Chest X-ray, PA view. Patient: 7 years old, sex M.
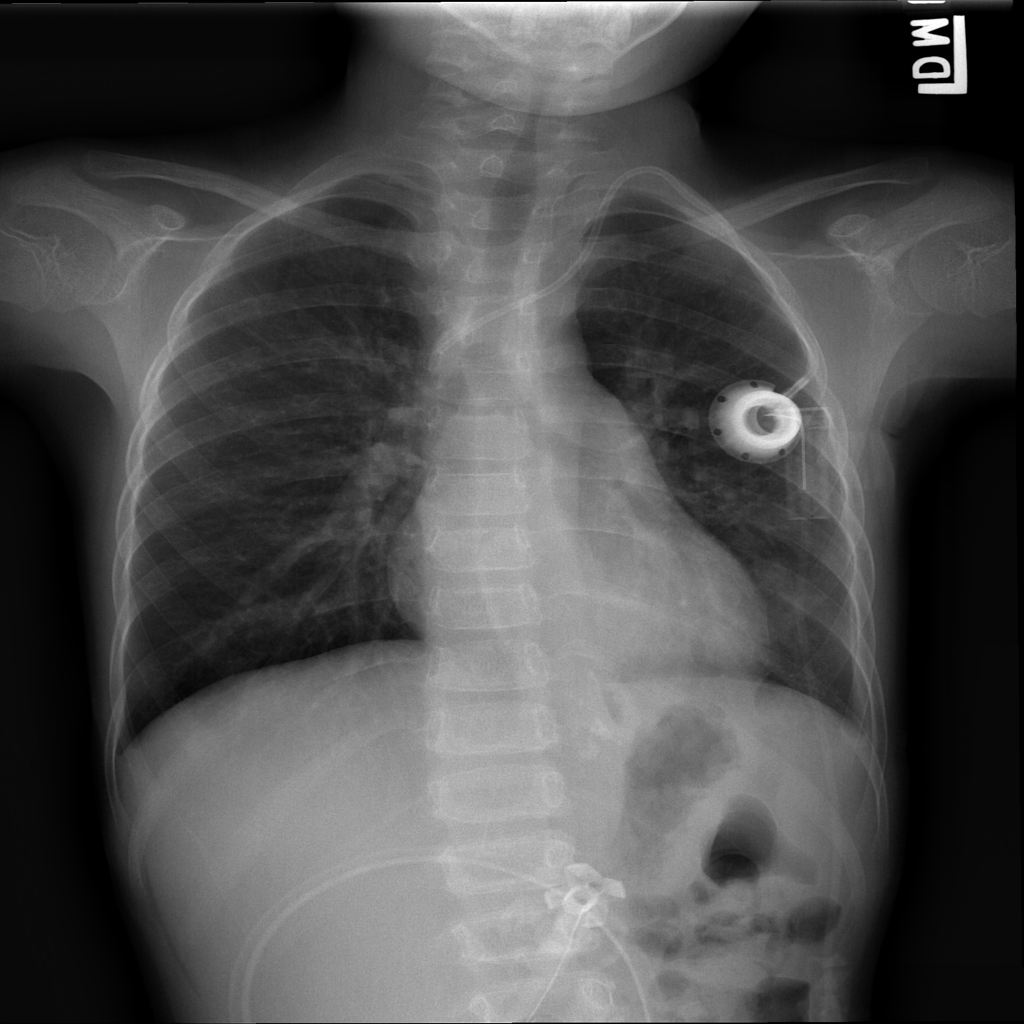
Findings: Mass